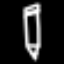
Label: pencil